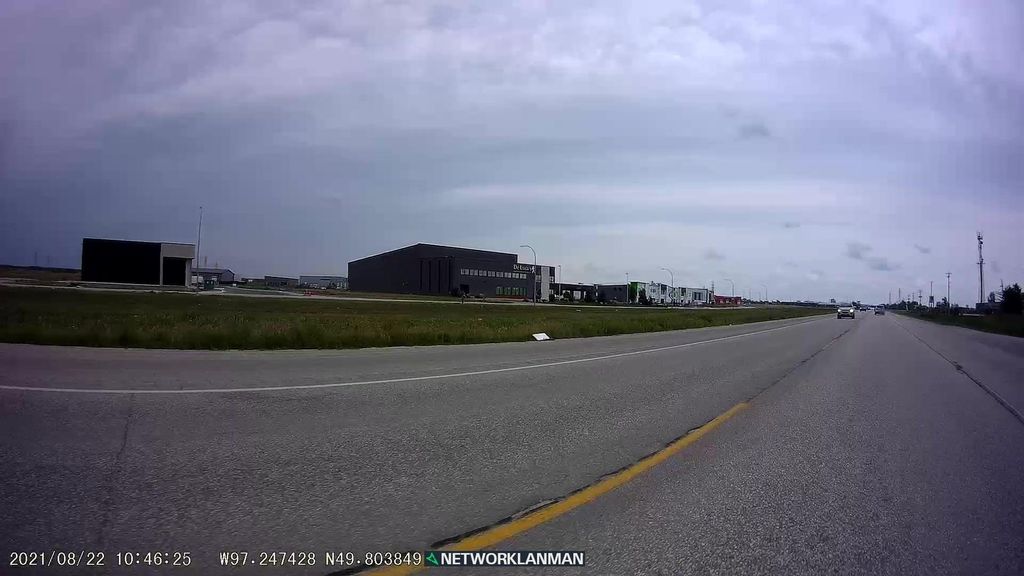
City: winnipeg